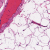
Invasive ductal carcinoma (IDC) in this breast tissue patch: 0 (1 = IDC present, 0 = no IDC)